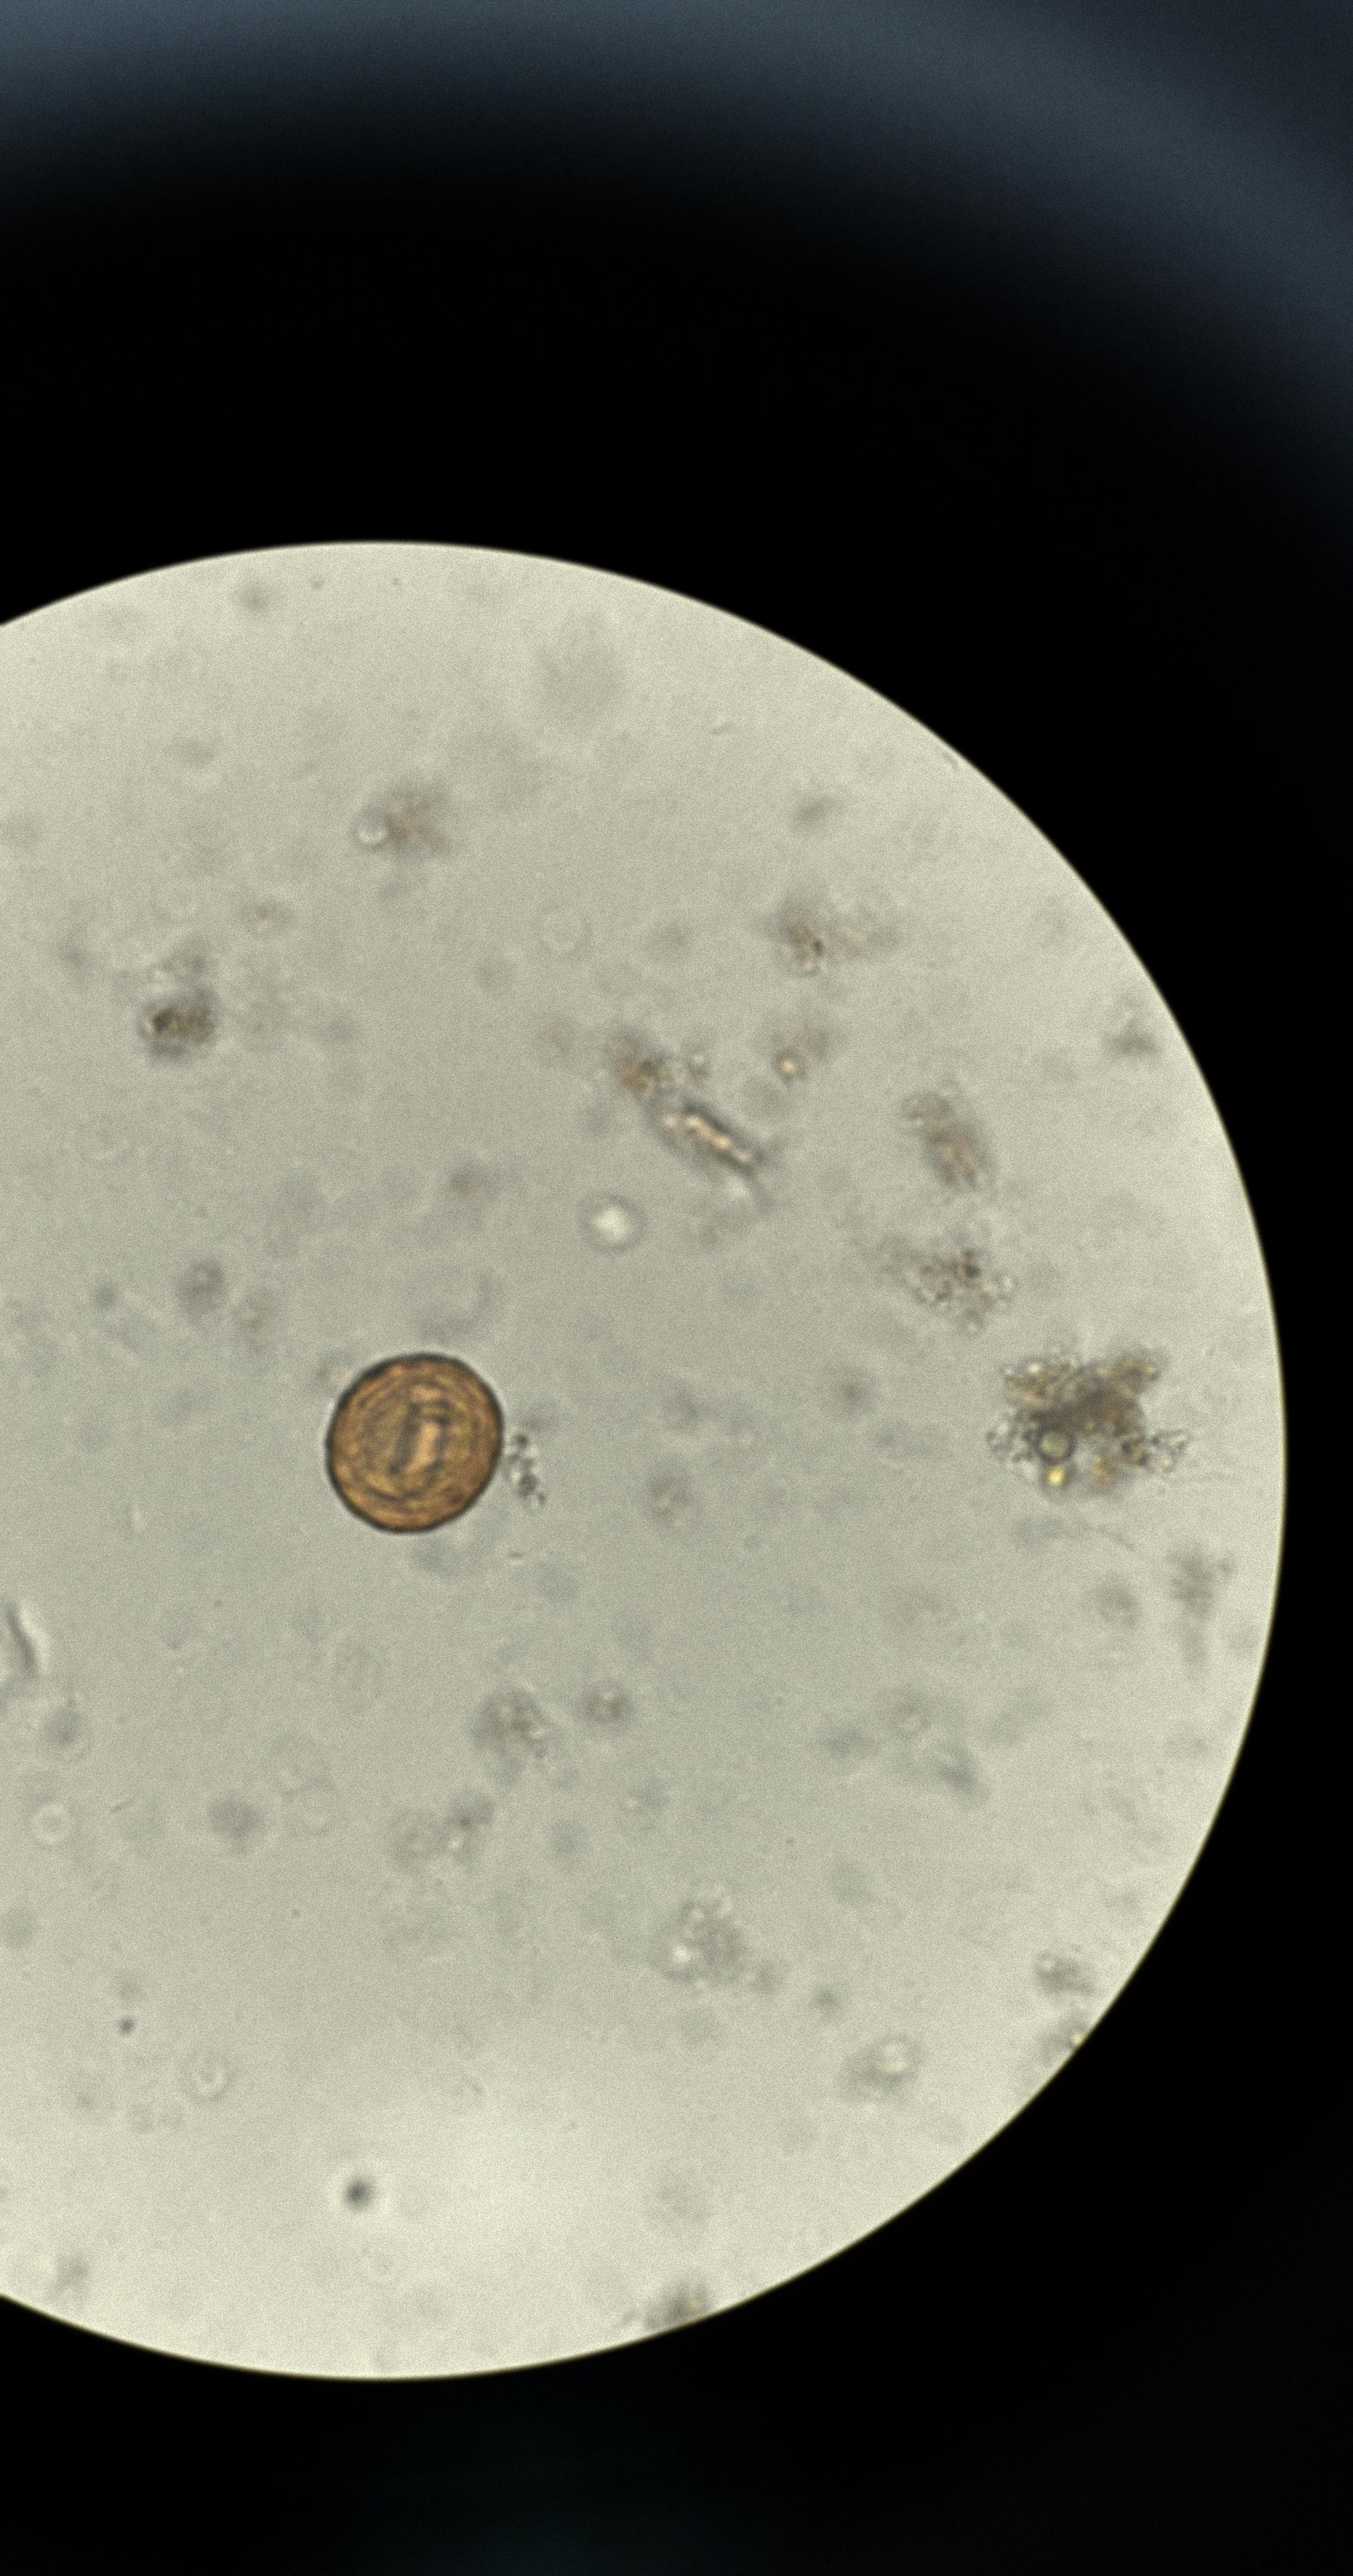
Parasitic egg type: Ascaris lumbricoides